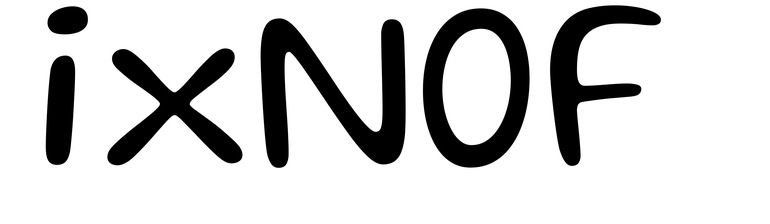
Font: Gluten_Light